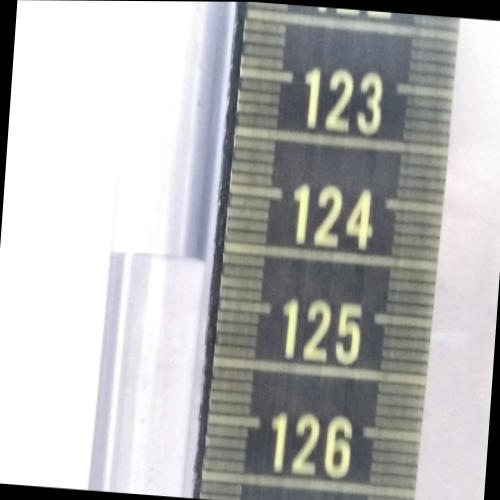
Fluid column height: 124.6 cm